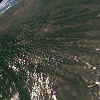
Label: land